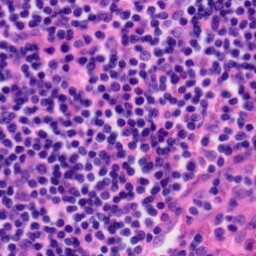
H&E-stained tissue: Tonsil